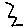
Label: zigzag